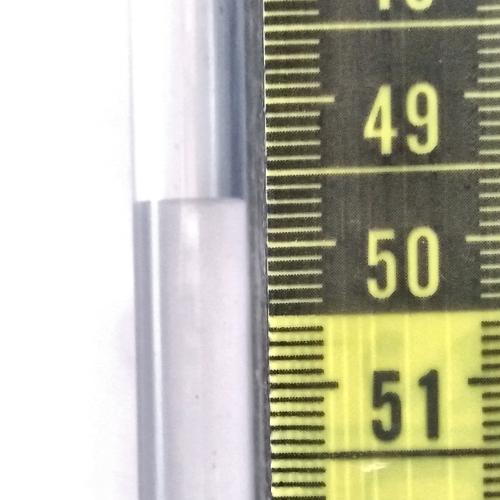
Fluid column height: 49.7 cm